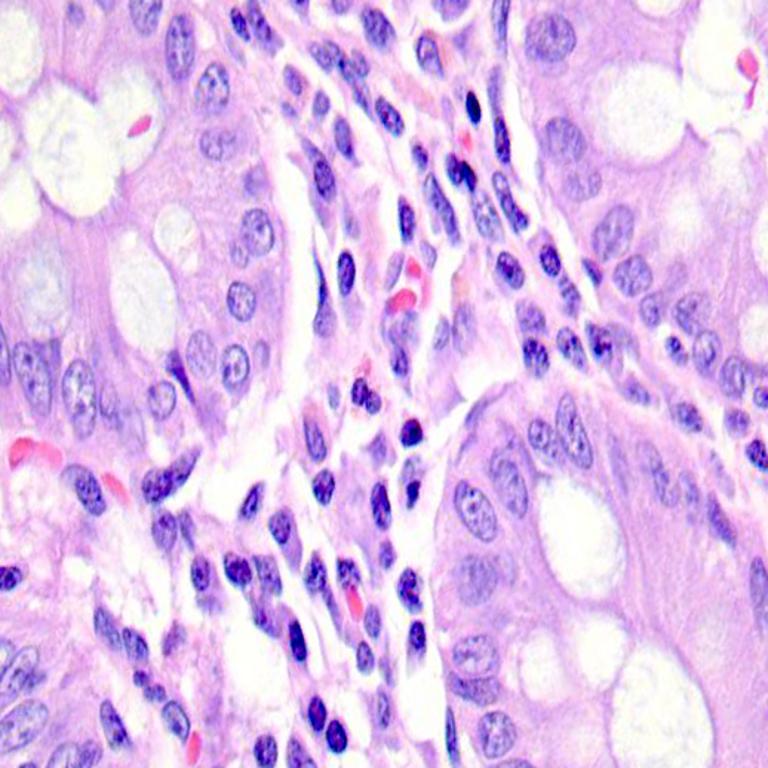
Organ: colon
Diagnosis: benign